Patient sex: F
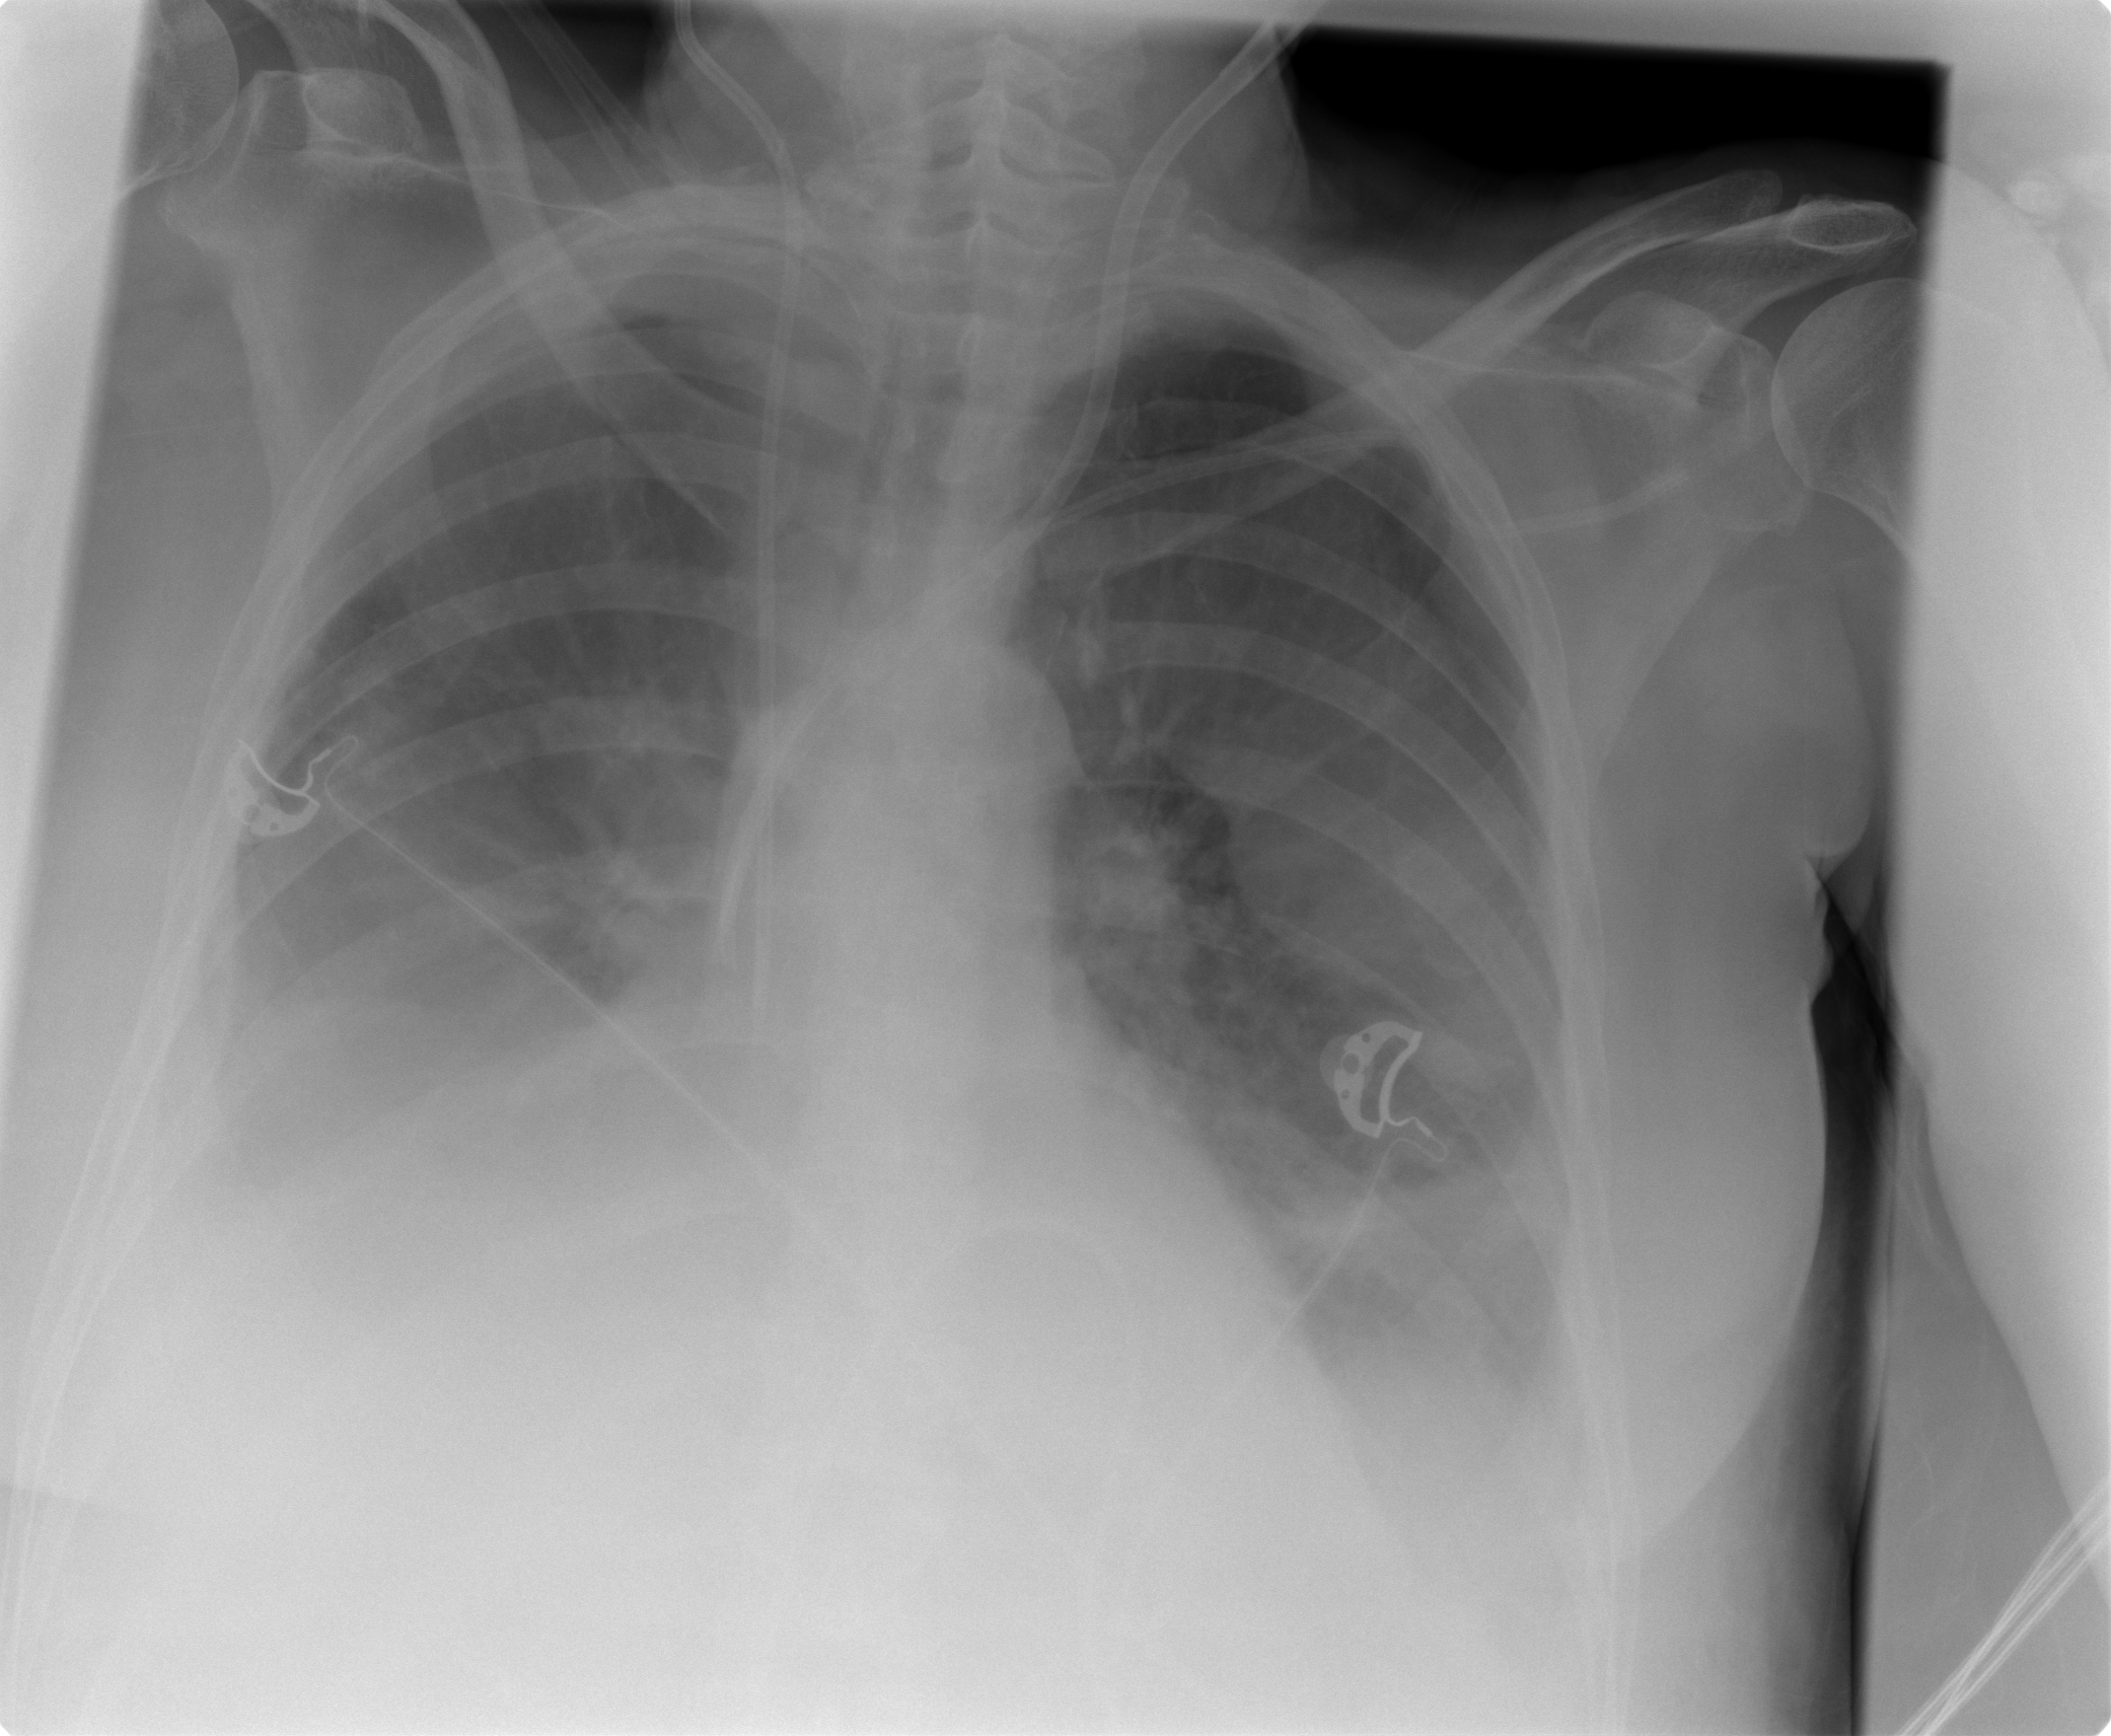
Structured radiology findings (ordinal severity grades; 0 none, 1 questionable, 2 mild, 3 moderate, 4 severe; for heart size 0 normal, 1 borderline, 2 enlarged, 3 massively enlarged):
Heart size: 0
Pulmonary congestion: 0
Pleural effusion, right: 3
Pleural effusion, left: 2
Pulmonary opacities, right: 0
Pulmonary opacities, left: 0
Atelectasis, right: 2
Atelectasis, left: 4